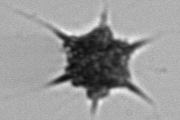
Label: Dictyocha